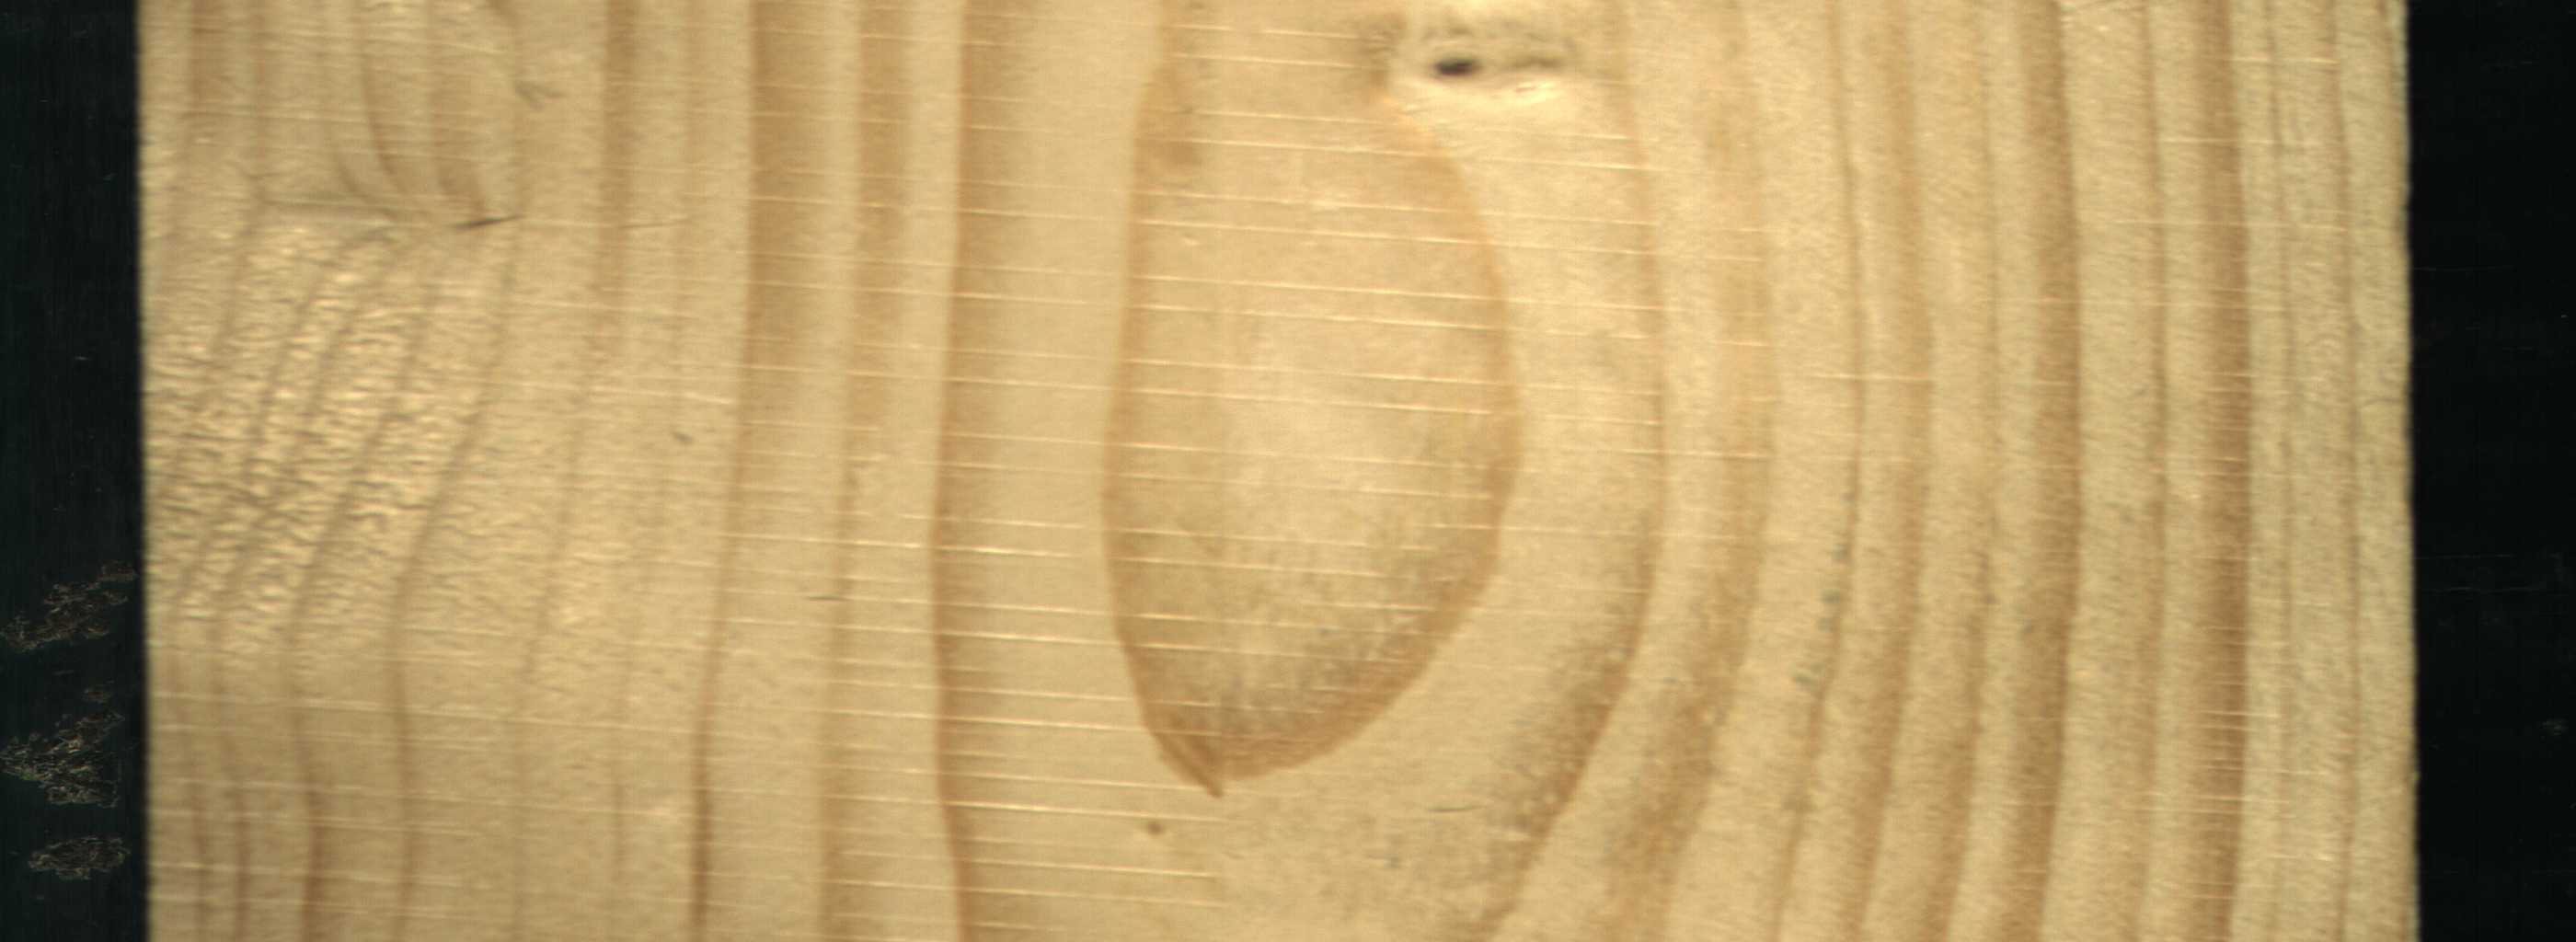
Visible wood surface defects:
Live_Knot